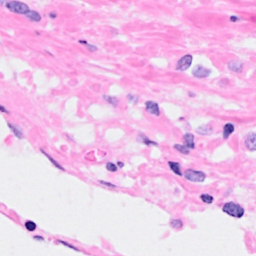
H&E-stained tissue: Breast